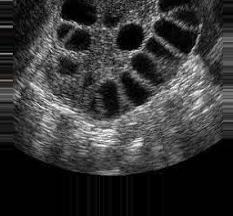
Label: infected